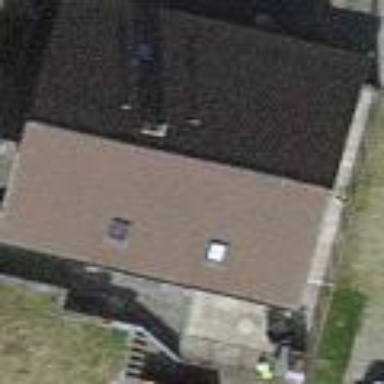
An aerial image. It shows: Shed.